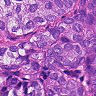
Metastatic tissue present: yes